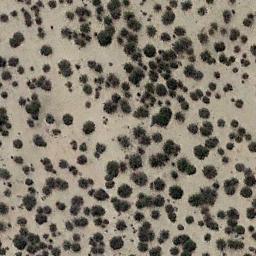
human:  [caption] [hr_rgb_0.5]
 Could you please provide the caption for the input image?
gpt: There are many bushes make up the chaparral on the desert .

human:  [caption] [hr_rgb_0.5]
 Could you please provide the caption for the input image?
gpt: A lot of disconnected dense chaparrals grow in the desert .

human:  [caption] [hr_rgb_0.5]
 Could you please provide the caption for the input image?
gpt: Chaparral is evenly distributed on the sand .

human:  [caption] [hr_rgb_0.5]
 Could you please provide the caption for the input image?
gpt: There are some scattered trees in this desert .

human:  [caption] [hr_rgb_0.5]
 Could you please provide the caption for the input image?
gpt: The chaparral is approximately evenly distributed .